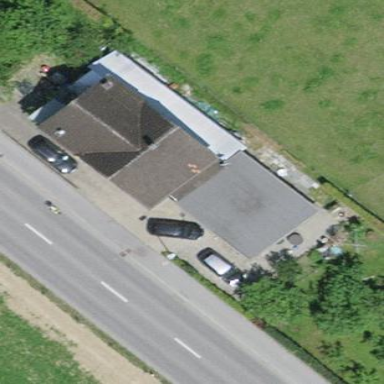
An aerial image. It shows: Group of garages.